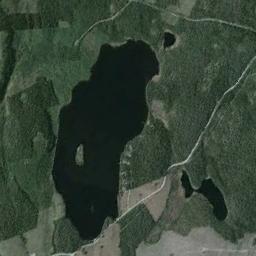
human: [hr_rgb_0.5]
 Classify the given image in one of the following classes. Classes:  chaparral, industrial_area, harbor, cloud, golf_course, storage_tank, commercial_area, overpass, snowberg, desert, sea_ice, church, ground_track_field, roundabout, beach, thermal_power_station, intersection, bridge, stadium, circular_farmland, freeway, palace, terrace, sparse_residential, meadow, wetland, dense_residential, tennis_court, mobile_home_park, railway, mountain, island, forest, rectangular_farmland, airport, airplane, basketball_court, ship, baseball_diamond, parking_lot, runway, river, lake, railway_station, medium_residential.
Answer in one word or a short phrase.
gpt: lake